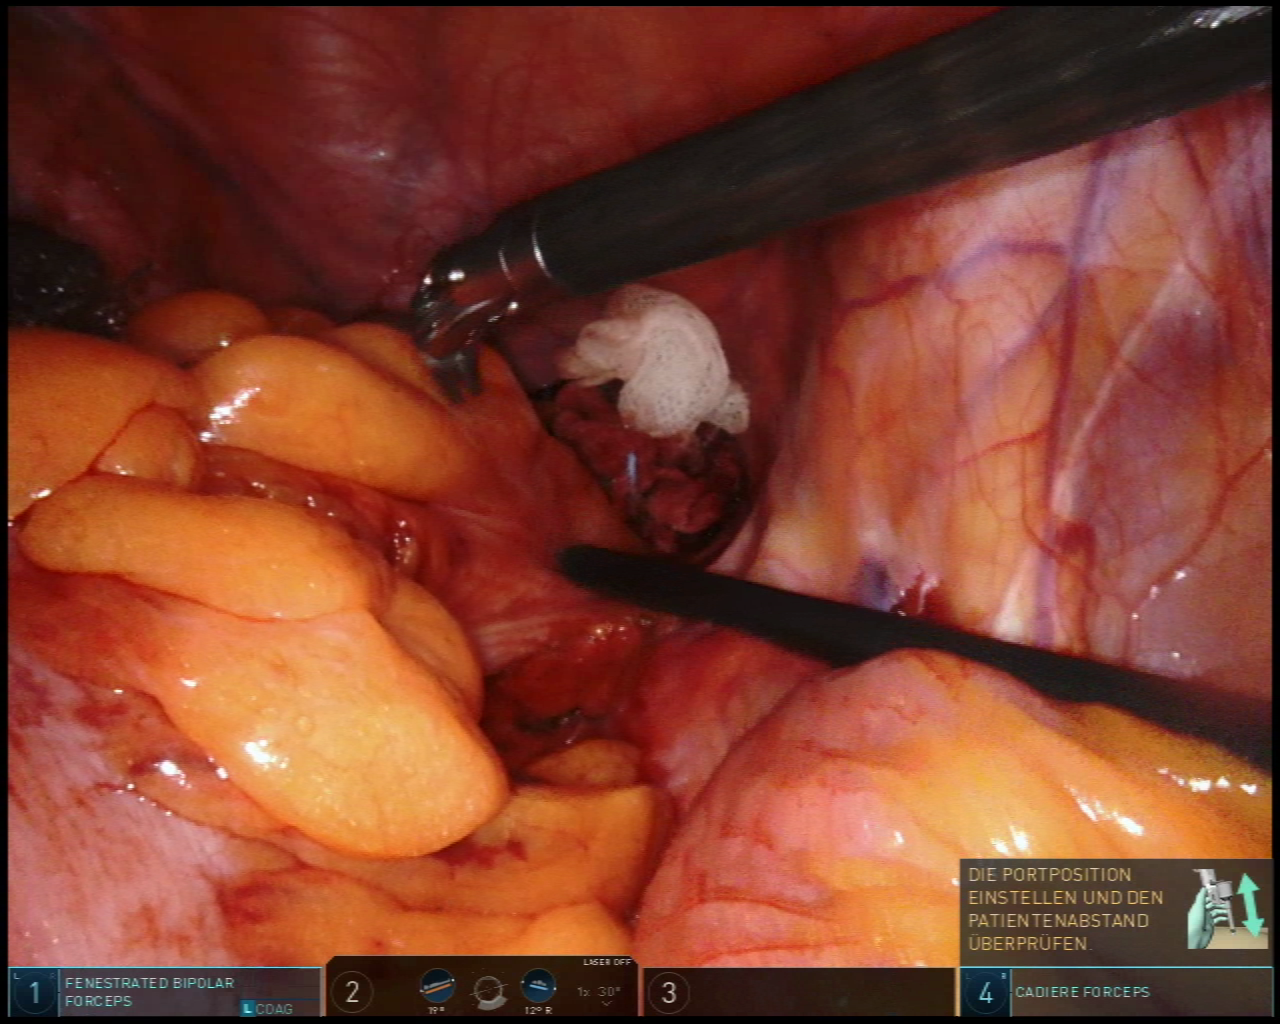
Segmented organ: small_intestine
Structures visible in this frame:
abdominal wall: yes
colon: yes
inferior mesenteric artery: no
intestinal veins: no
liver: no
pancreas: no
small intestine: yes
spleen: no
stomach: no
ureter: no
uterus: no
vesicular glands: no